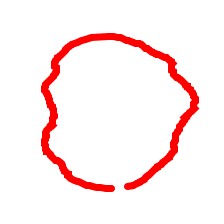
Shape: circle